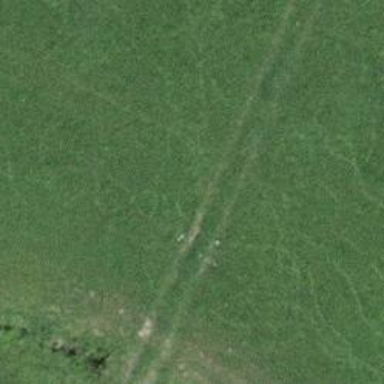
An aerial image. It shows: Track with grade 5 tracktype.